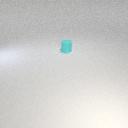
small cyan rubber cylinder